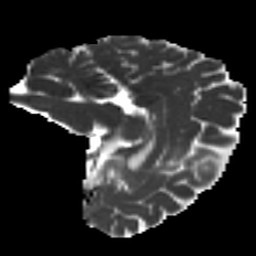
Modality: MD
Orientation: sagittal
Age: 33
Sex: female
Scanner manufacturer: ge
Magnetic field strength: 3 T
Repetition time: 7.8 s
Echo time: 0.0642 s